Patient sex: M
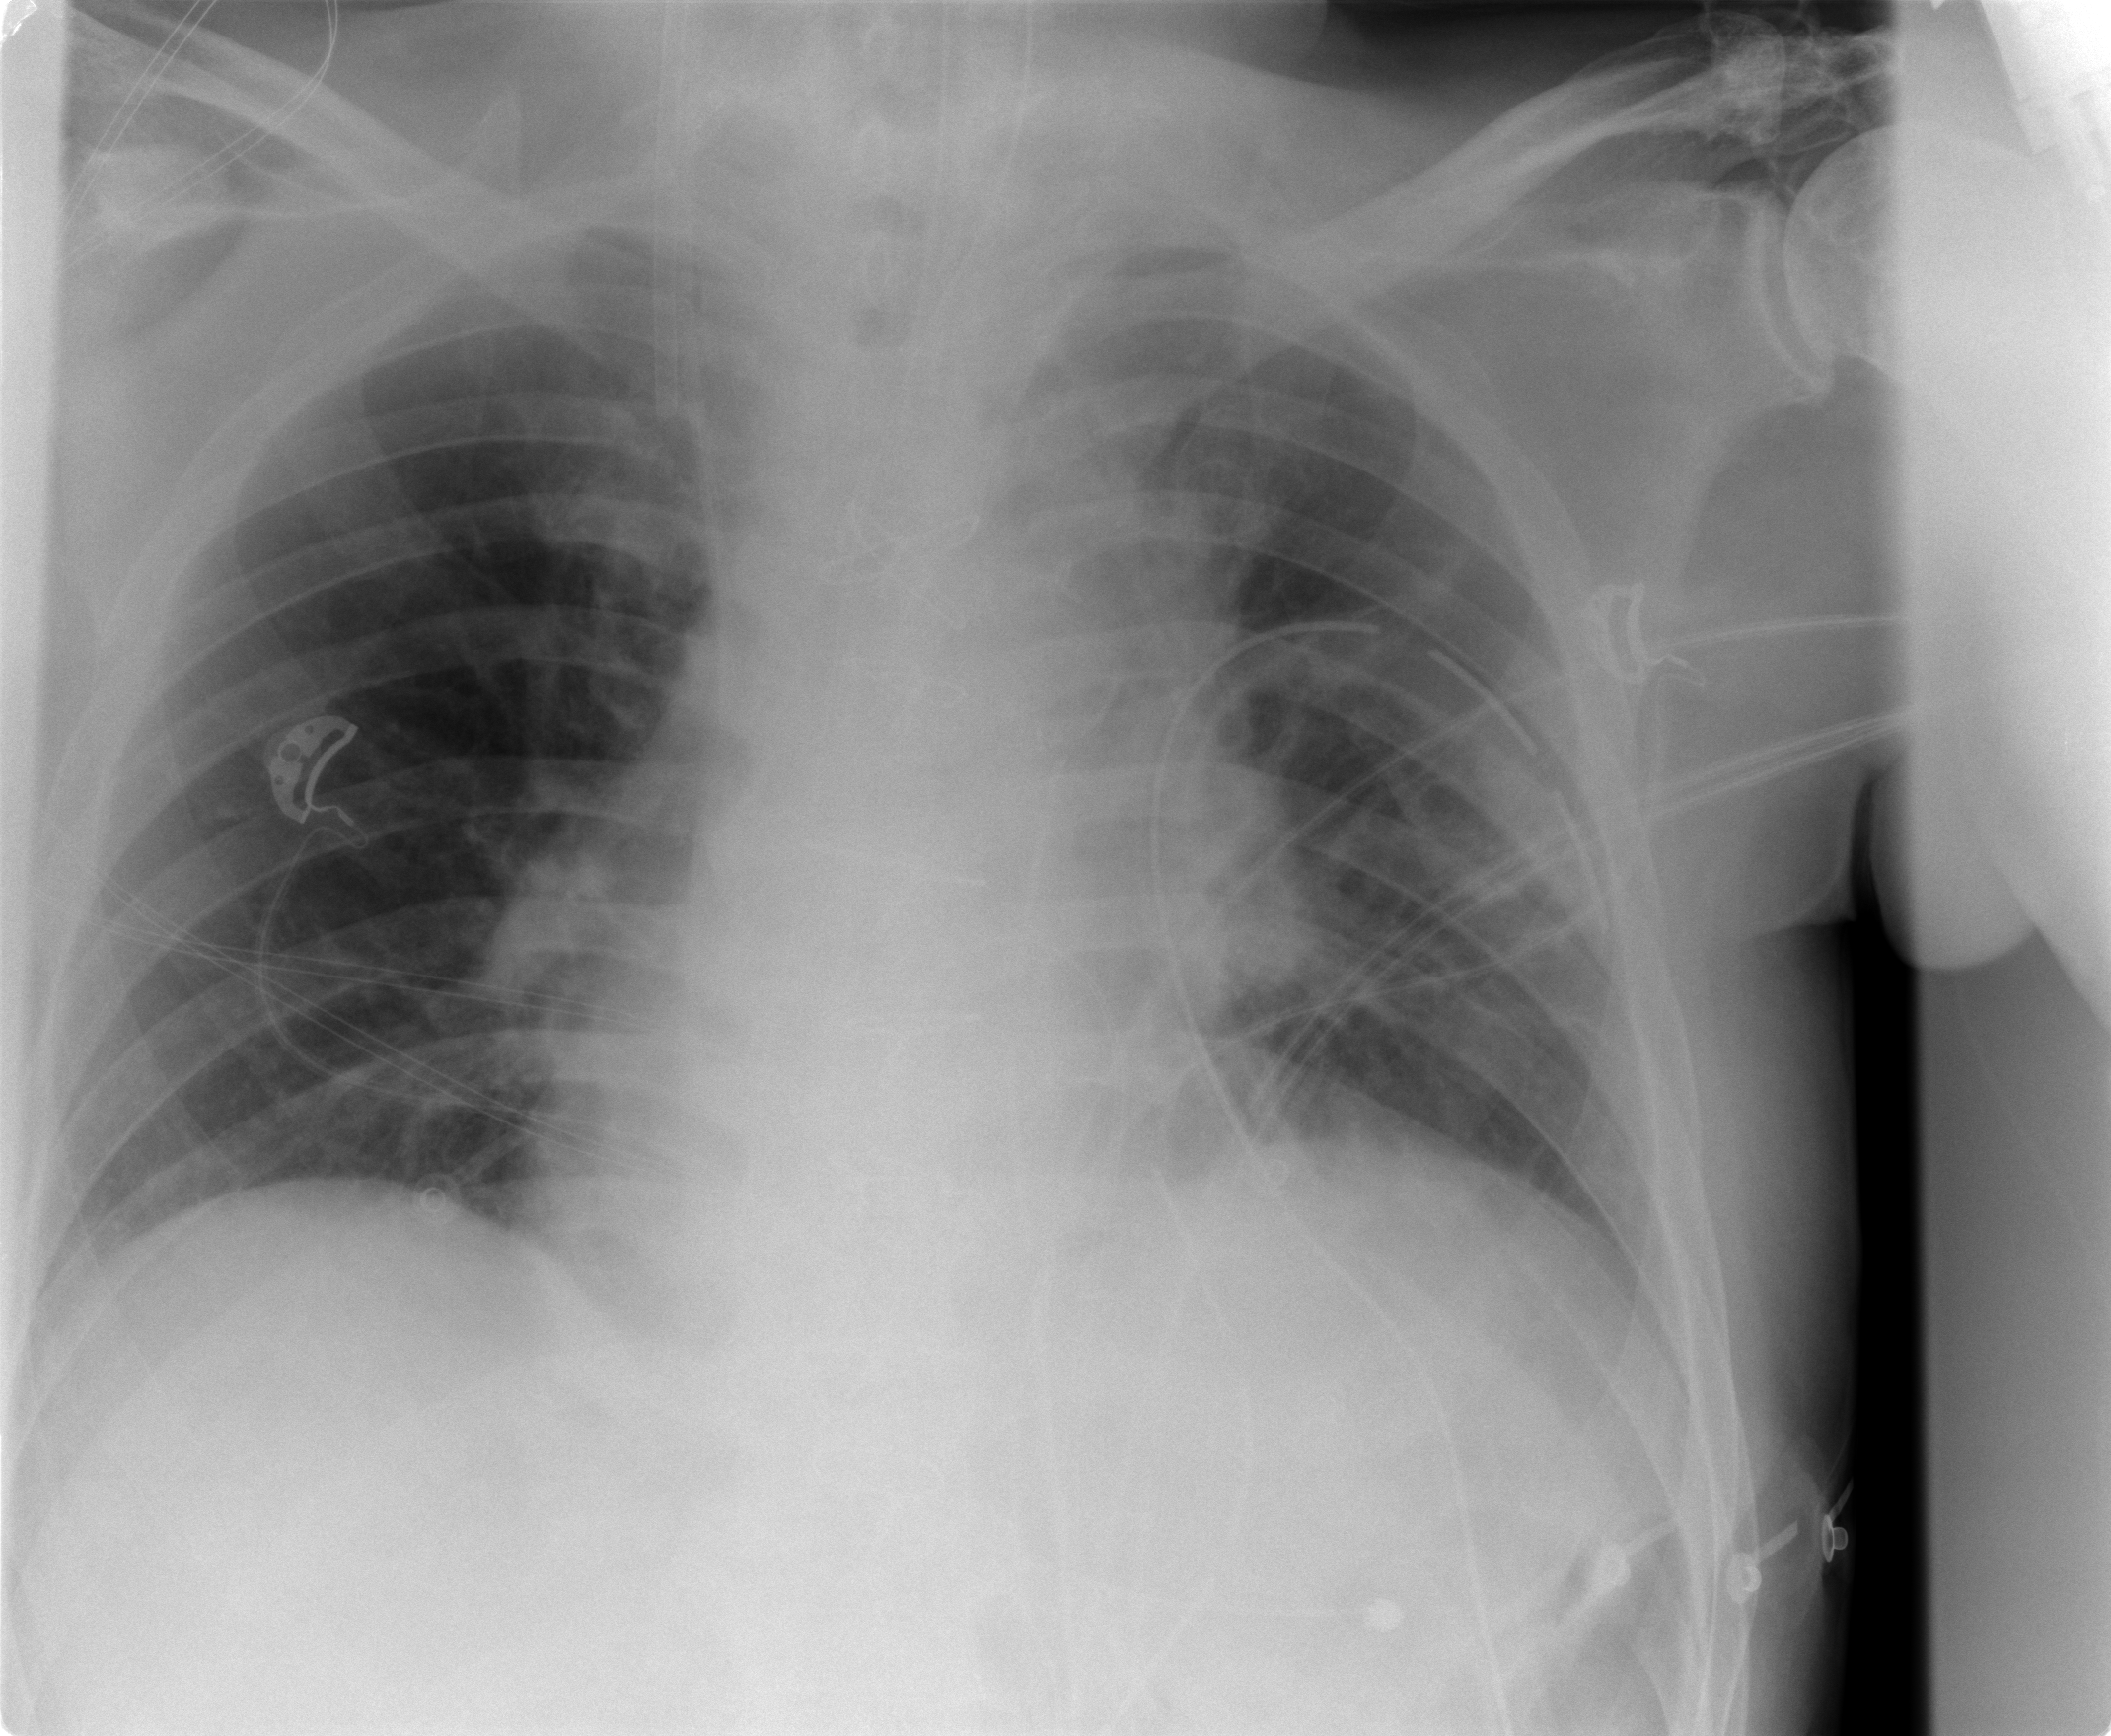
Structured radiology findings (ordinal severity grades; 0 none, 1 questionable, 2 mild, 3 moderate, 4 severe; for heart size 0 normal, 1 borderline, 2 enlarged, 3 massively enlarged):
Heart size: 2
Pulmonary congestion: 2
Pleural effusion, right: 0
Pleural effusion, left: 0
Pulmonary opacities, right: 0
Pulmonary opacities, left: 0
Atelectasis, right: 0
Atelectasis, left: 0